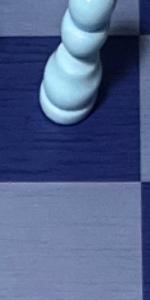
Label: Empty